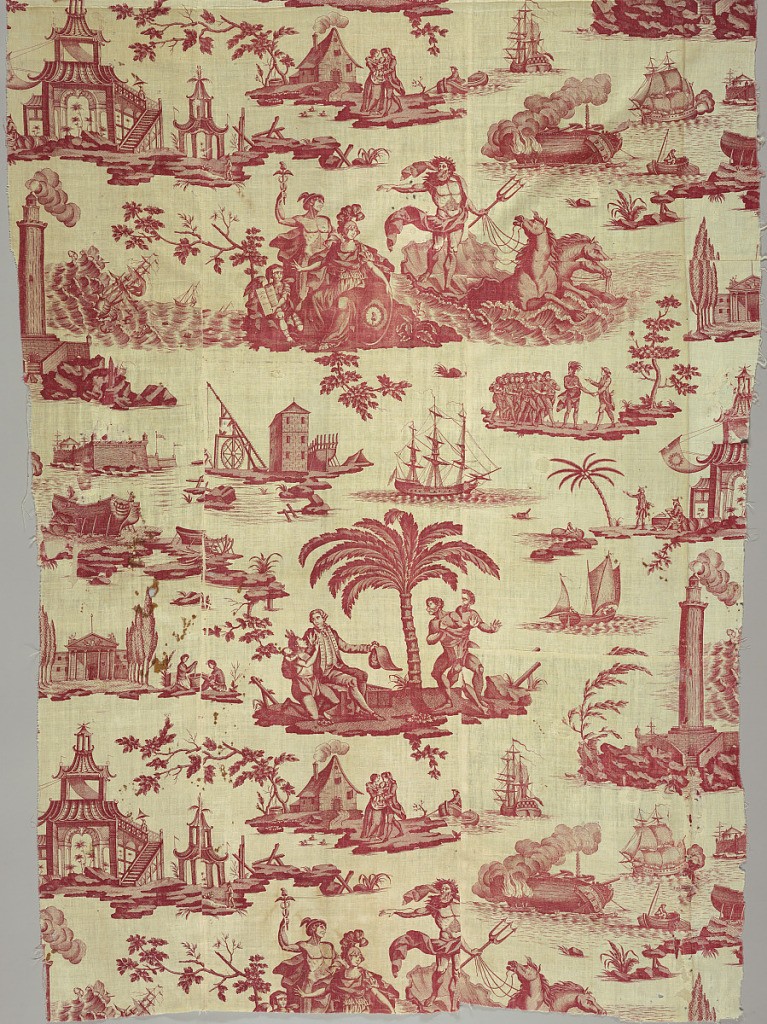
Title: Neptune, ou la maitrise des mers
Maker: Petitpierre et Cie, Nantes, France, 1770–1848
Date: ca. 1795
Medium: cotton Technique: printed by engraved copper plate on plain weave
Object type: Textile
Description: Assortment of maritime and patriotic scenes as well as a Chinese pavilion. Neptune in a chariot gives orders to Mercury and Pallas Athena. A child holding a book titles "Nouvelle Loi" (new Law) stands beside them. There is a scene apparently granting freedom to three slaves which may coincide with the first abolition of slavery in 1794. In red on white.